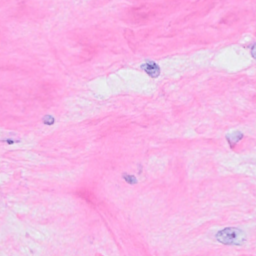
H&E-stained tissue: Breast